Interaction volume radius: 5 \u00c5
Interaction volume height: 20 \u00c5
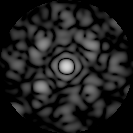
Disorder parameter: 0.61